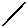
Label: line